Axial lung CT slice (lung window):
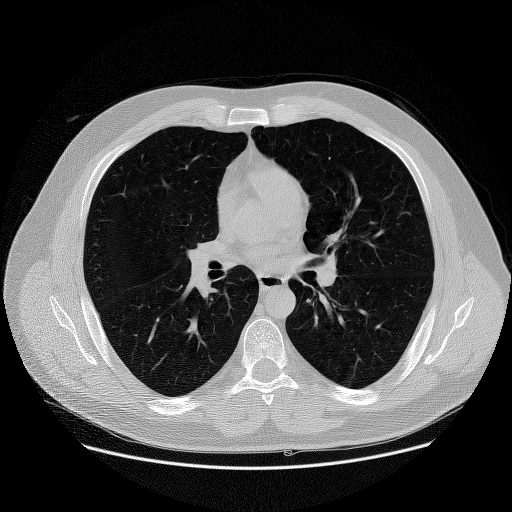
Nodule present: no